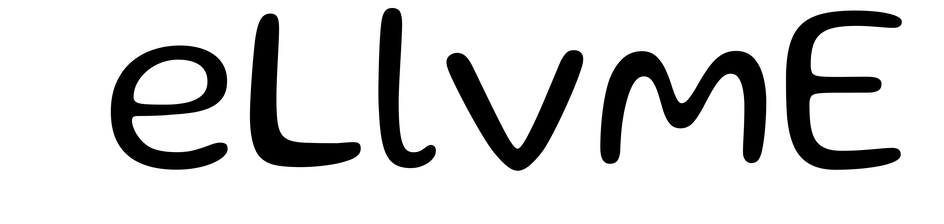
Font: Gluten_Light